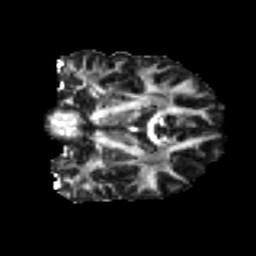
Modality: FA
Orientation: coronal
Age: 32
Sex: female
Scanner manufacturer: ge
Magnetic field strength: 3 T
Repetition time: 7.8 s
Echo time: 0.0608 s